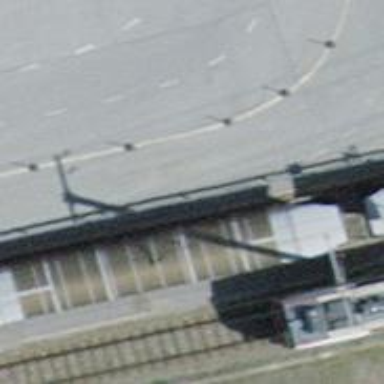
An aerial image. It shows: Bollard.